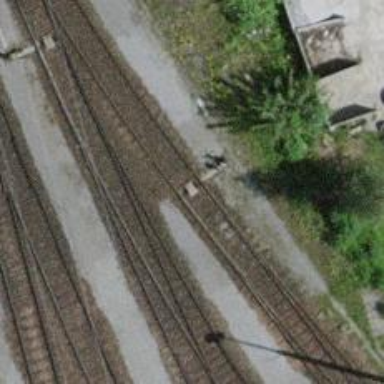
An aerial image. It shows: Railway switch.